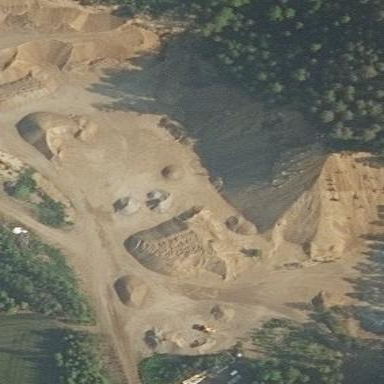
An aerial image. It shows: Quarry with sand mineral.